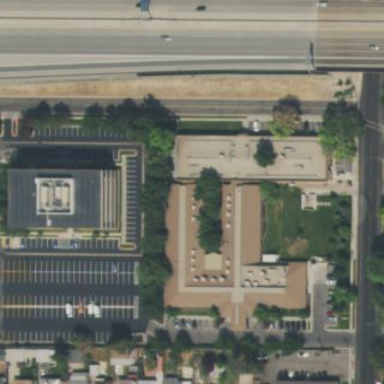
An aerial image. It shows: Building.